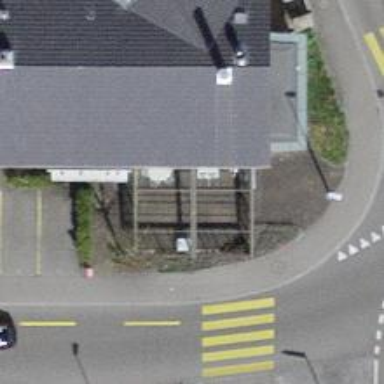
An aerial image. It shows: Restaurant.